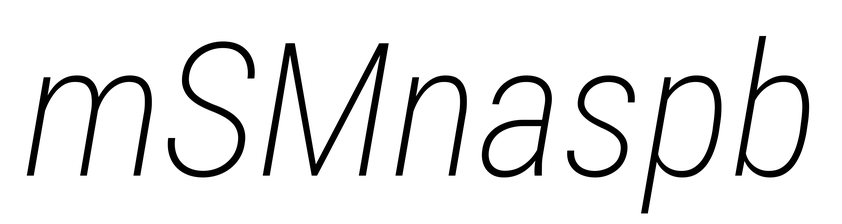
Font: Roboto-Italic_Condensed_ExtraLight_Italic